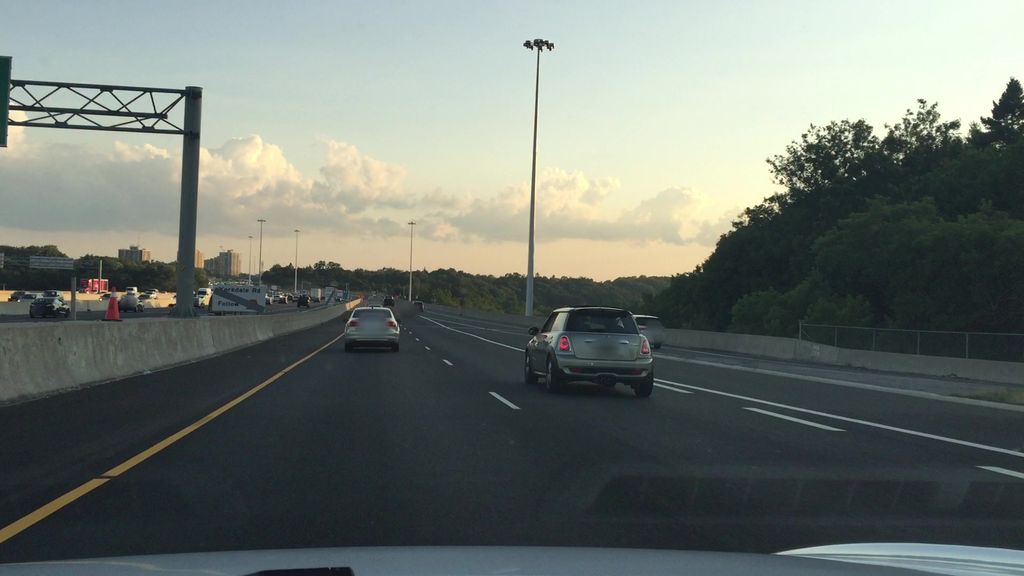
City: toronto